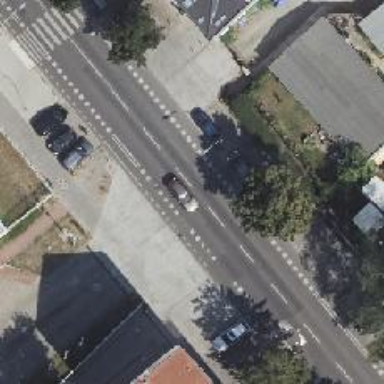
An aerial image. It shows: Tertiary road with asphalt surface. Both sidewalks are present along with exclusive cycle lanes on both sides. There is separate parking and kerb separation on the right side of the cycle lane.